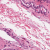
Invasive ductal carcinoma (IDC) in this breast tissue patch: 0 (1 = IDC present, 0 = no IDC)